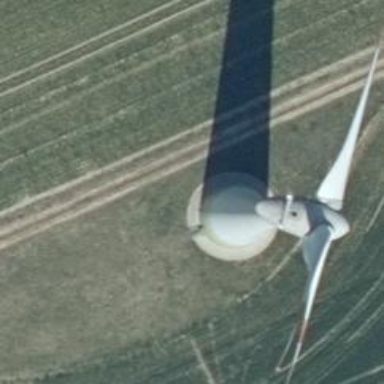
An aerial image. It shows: Wind power generator utilizing wind turbines.